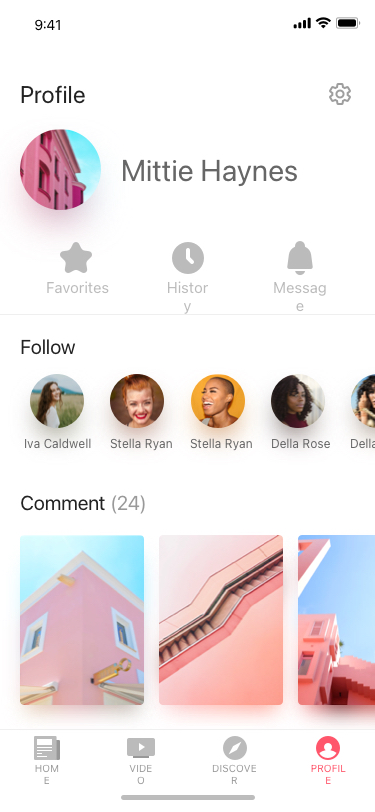
Text in this UI design:
Profile
Mittie Haynes
Favorites
History
Message
Follow
Iva Caldwell
Stella Ryan
Stella Ryan
Della Rose
Della Rose
Comment (24)